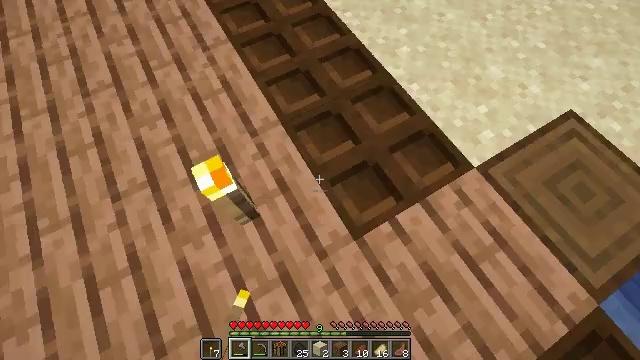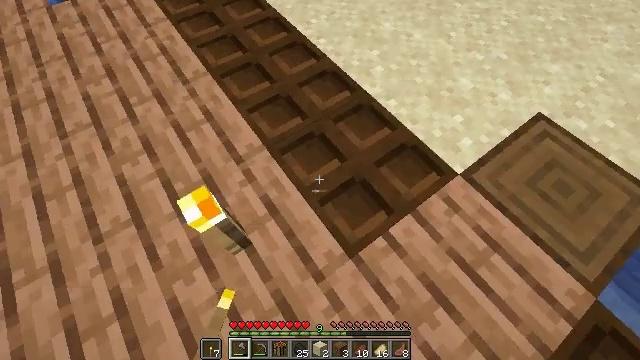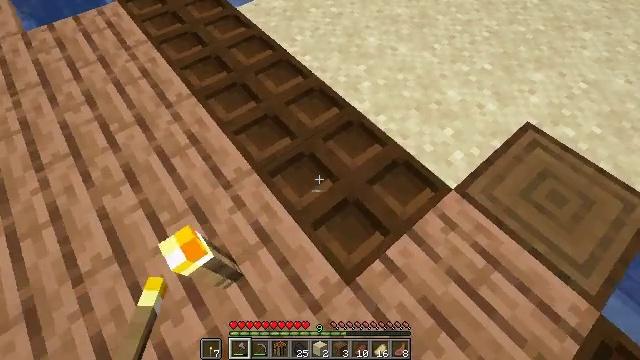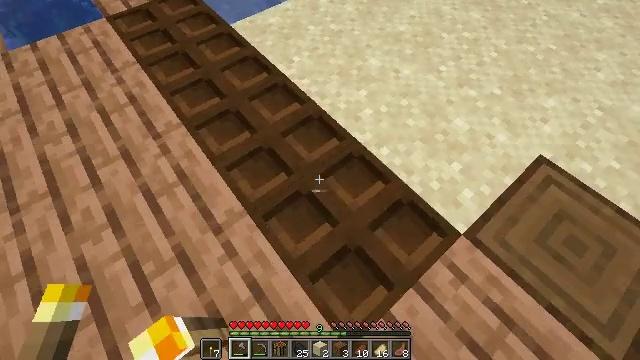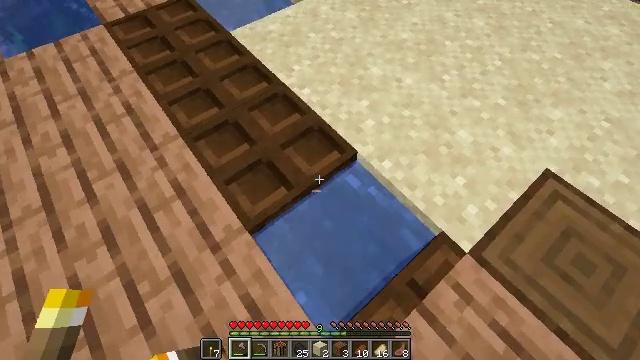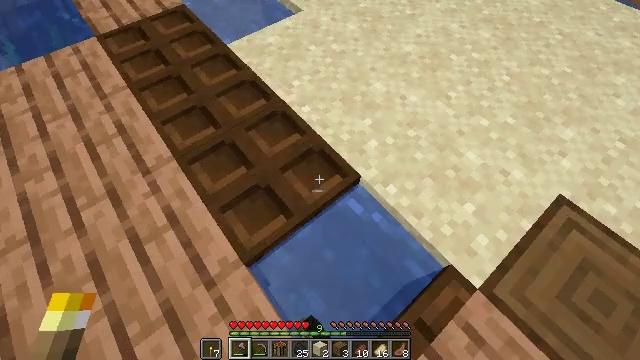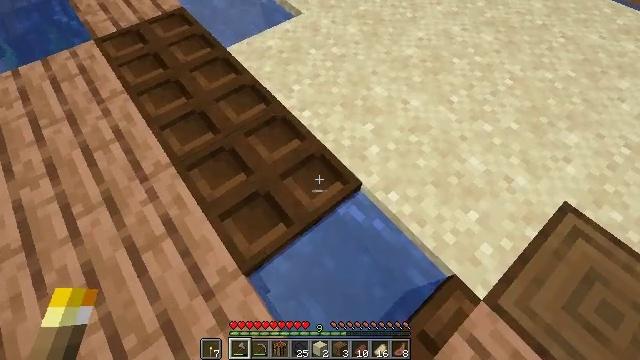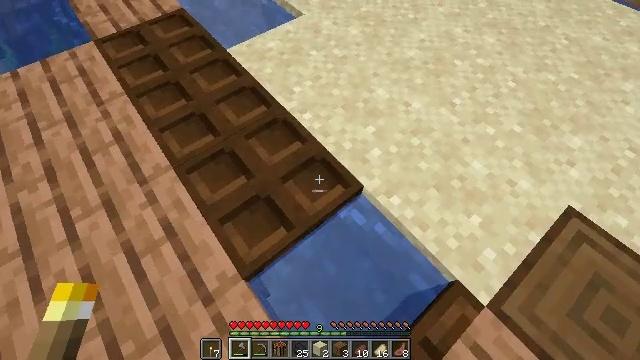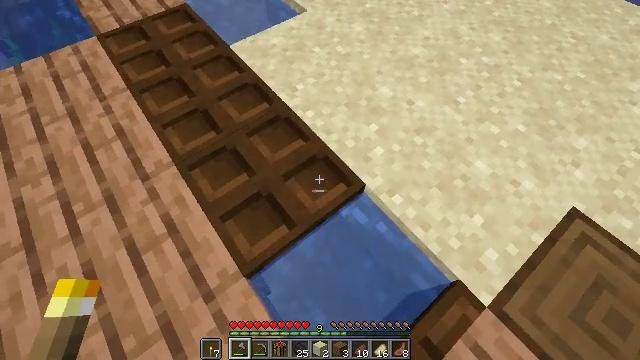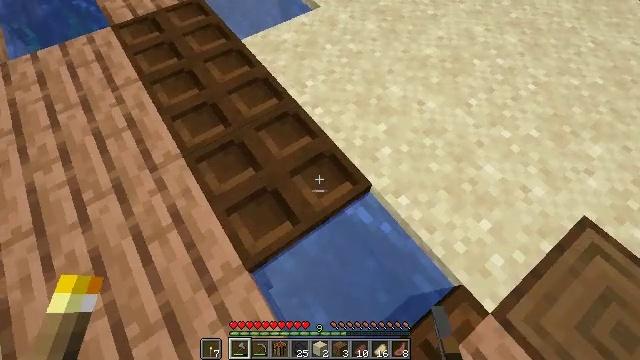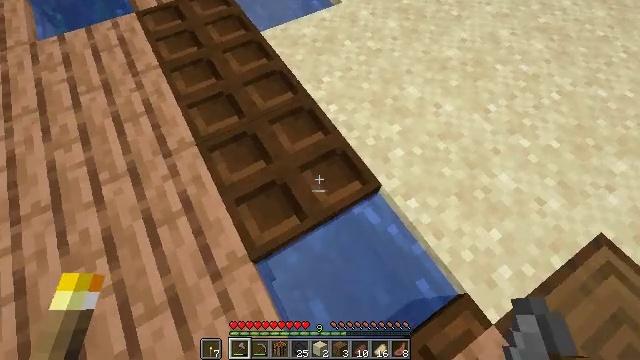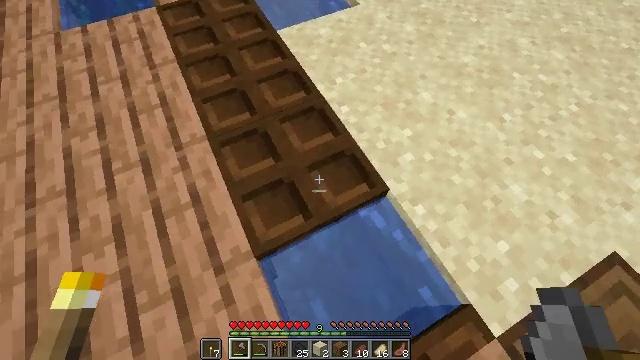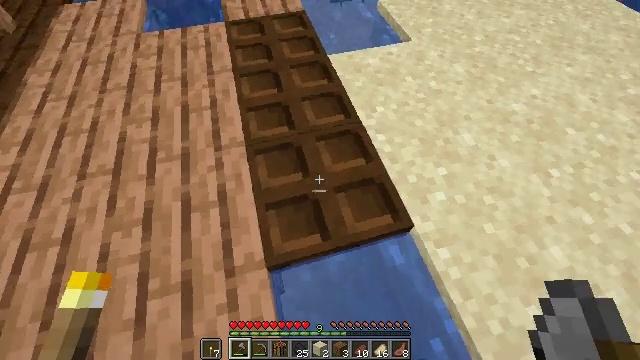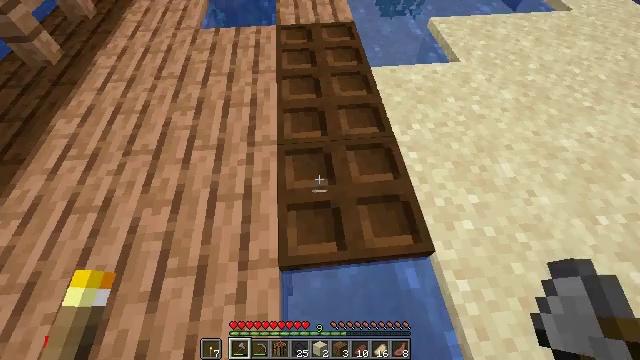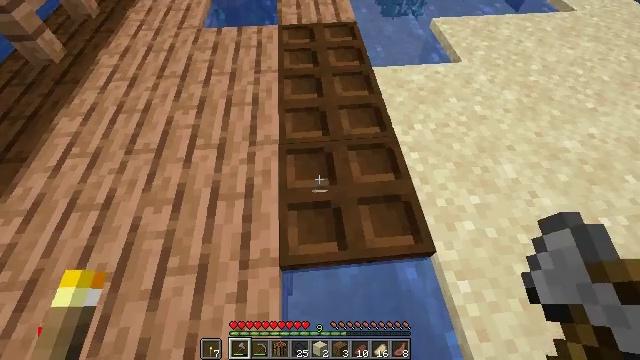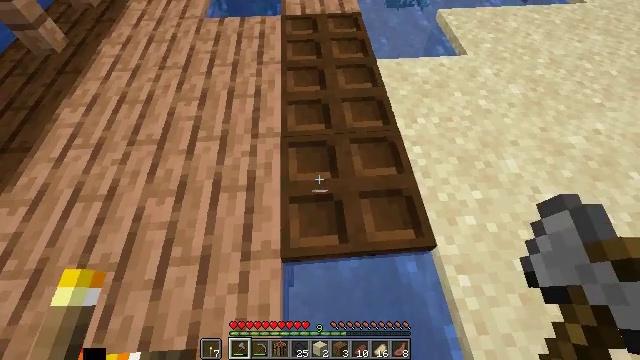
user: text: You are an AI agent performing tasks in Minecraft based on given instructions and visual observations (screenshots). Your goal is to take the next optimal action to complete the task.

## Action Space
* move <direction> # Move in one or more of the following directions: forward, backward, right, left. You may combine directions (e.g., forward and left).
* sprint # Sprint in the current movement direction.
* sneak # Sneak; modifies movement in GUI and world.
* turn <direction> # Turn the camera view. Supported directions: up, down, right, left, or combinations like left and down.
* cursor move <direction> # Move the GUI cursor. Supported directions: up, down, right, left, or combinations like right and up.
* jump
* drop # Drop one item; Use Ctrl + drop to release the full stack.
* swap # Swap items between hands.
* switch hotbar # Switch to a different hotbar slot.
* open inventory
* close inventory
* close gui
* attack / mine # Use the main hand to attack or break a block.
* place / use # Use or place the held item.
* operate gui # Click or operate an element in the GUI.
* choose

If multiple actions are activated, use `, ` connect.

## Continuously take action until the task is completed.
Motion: motion action
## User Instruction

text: Remove the torch from its spot.
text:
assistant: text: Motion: move forward, turn right and up
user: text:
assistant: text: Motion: move forward, turn right and up
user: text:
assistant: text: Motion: move forward
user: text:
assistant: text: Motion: move forward, use / place
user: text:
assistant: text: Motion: use / place
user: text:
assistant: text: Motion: use / place
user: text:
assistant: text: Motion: no_op
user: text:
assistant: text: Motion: no_op
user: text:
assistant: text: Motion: turn left
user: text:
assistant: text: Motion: turn left
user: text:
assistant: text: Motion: turn left
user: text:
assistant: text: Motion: turn left and up
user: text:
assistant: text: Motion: turn left and up
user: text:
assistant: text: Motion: no_op
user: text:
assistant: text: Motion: turn down
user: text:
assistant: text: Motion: no_op
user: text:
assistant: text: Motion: no_op
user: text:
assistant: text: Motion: use / place
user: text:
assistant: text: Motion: use / place
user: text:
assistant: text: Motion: no_op
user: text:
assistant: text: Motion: no_op
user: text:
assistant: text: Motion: no_op
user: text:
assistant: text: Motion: no_op
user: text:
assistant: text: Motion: no_op
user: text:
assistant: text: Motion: no_op
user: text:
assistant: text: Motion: turn up
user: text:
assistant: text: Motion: turn up
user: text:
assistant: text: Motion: no_op
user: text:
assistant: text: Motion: turn up
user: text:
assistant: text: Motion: no_op